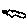
Label: cloud